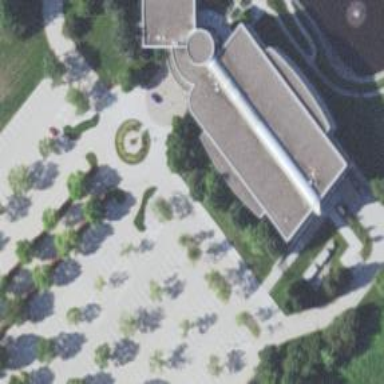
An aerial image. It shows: Office building.